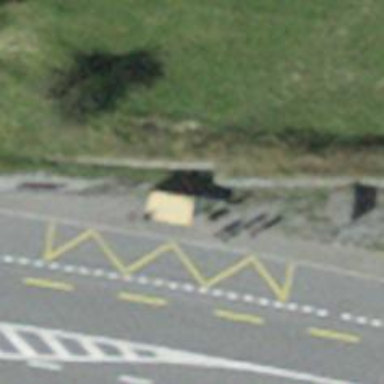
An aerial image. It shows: Bus stop with shelter. It is platform for public transport.